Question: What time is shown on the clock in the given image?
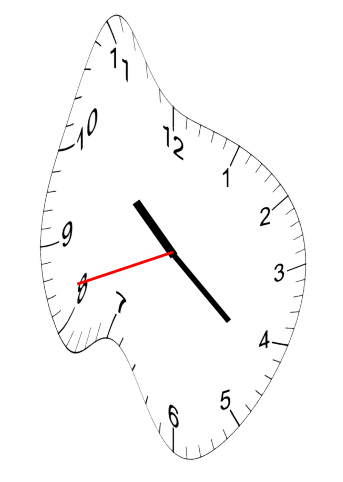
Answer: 10:21:42